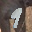
Label: 9